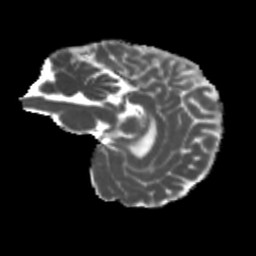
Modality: MD
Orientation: sagittal
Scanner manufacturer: siemens
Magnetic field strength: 3 T
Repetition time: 4 s
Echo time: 0.0594 s